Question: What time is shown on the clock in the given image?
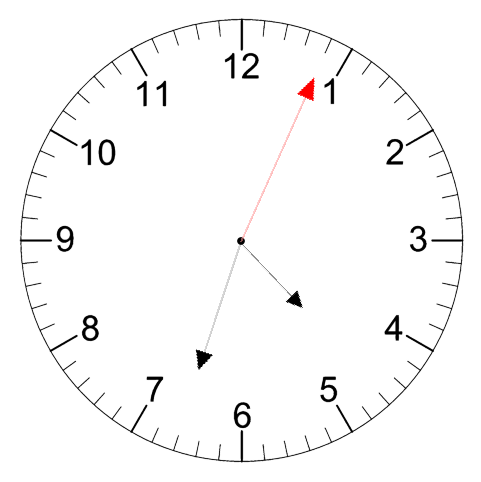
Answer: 04:33:04